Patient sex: M
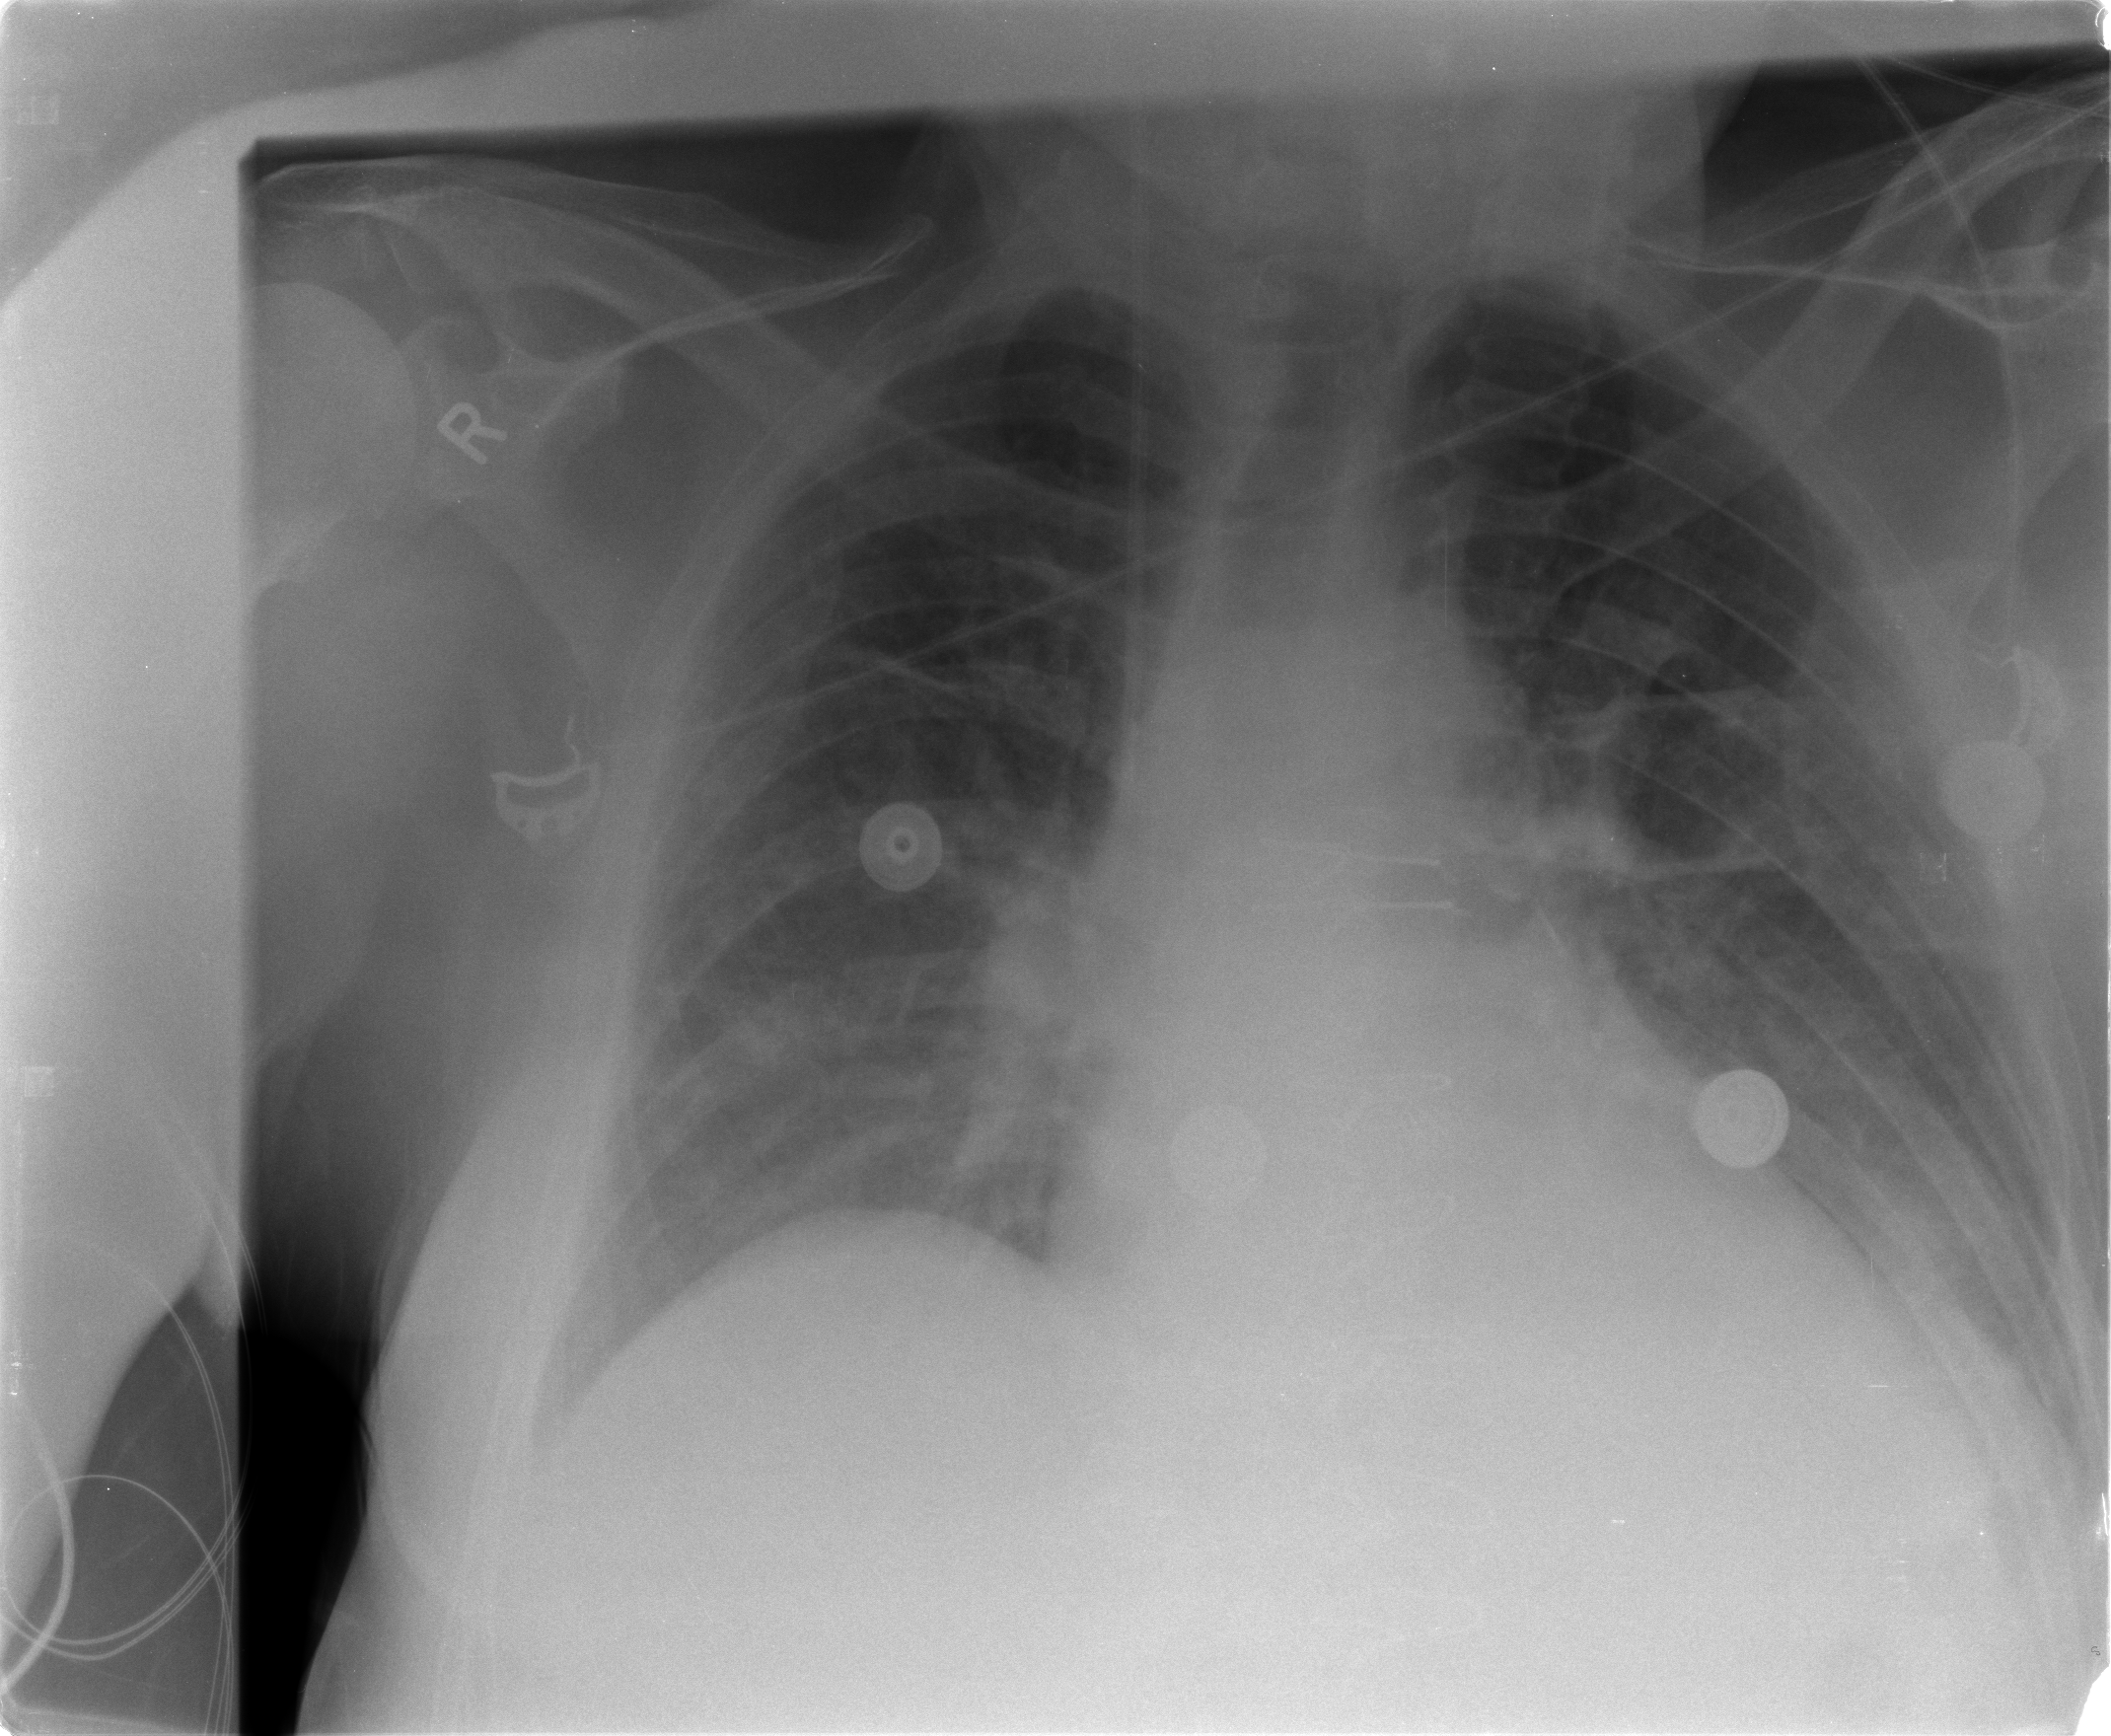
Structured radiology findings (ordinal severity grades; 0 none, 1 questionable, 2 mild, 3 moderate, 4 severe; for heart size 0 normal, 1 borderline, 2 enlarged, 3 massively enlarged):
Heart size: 0
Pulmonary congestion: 1
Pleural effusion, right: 0
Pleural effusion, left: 2
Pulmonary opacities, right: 2
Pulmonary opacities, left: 0
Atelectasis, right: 2
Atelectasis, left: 2